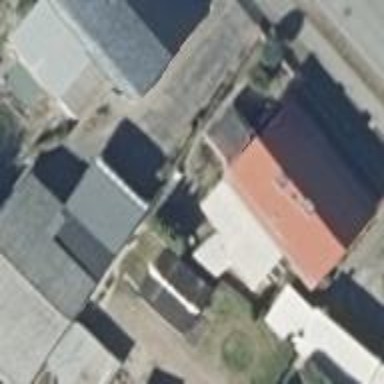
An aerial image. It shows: Building with gabled roof.